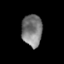
Tissue: skin
Cell type: Epithelial cells
Senescence score: 0.2719
Nuclear area (px): 632
Mean DAPI intensity: 123.891